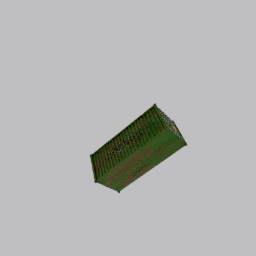
Label: tools